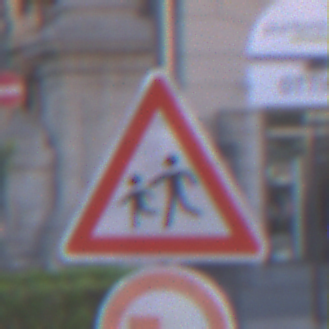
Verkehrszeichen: KinderRechts
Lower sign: UeberholverbotKraftfahrzeuge
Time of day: SunriseSunset
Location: Outdoor (Urban)
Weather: PartlyCloudy
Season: NotSpecified
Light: Natural